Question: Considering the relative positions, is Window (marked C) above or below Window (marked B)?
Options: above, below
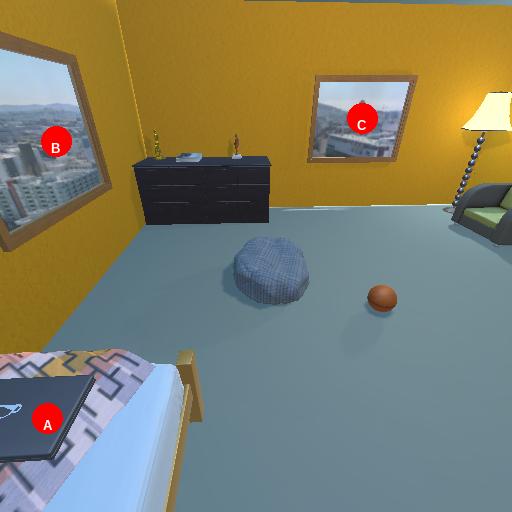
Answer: above